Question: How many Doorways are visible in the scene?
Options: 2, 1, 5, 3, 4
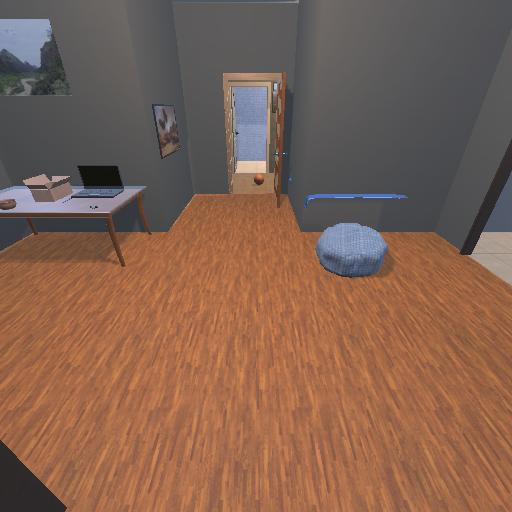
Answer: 2